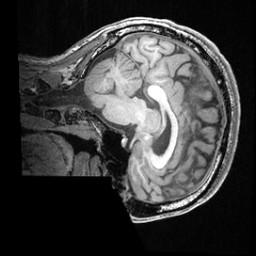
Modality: T1w
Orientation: sagittal
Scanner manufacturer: ge
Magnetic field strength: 3 T
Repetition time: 0.008572 s
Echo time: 0.003384 s